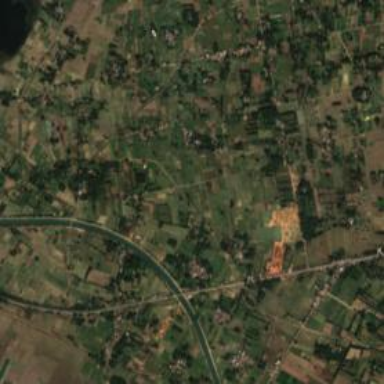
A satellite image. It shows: Small hamlet.